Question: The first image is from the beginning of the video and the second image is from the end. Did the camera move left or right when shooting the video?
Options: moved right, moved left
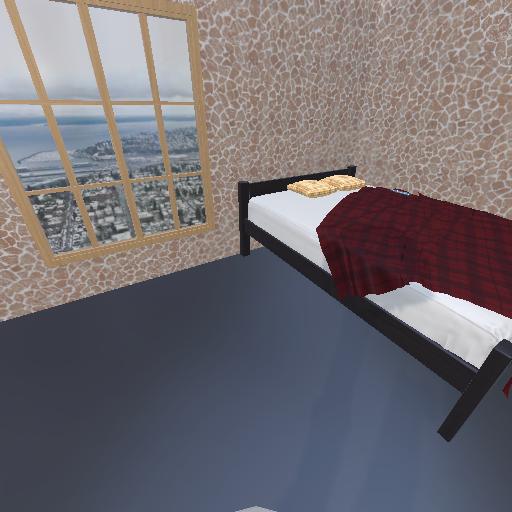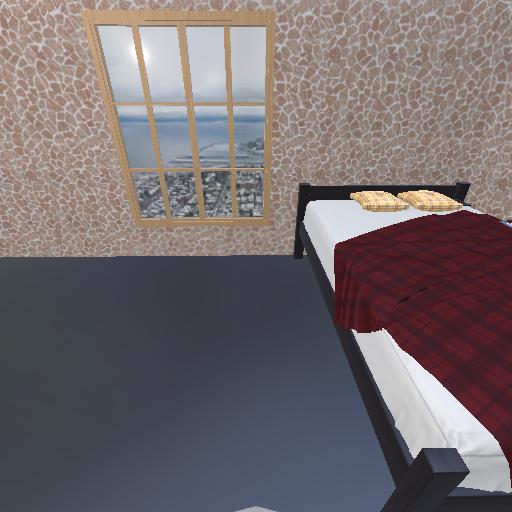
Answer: moved right